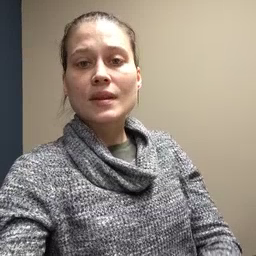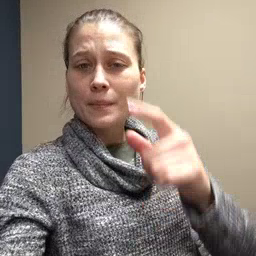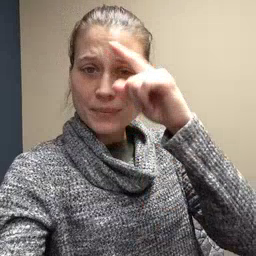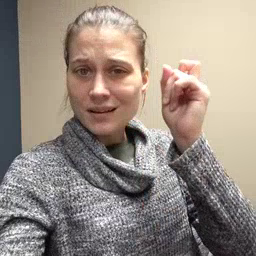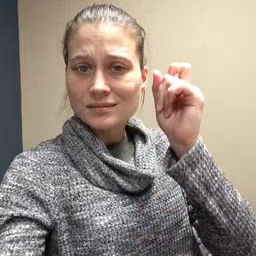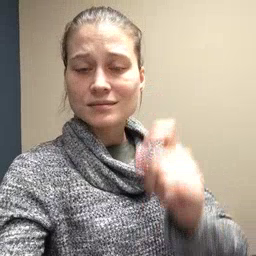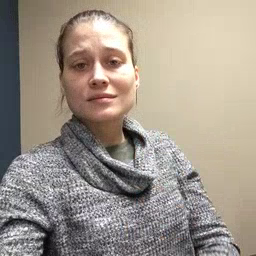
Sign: because